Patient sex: M
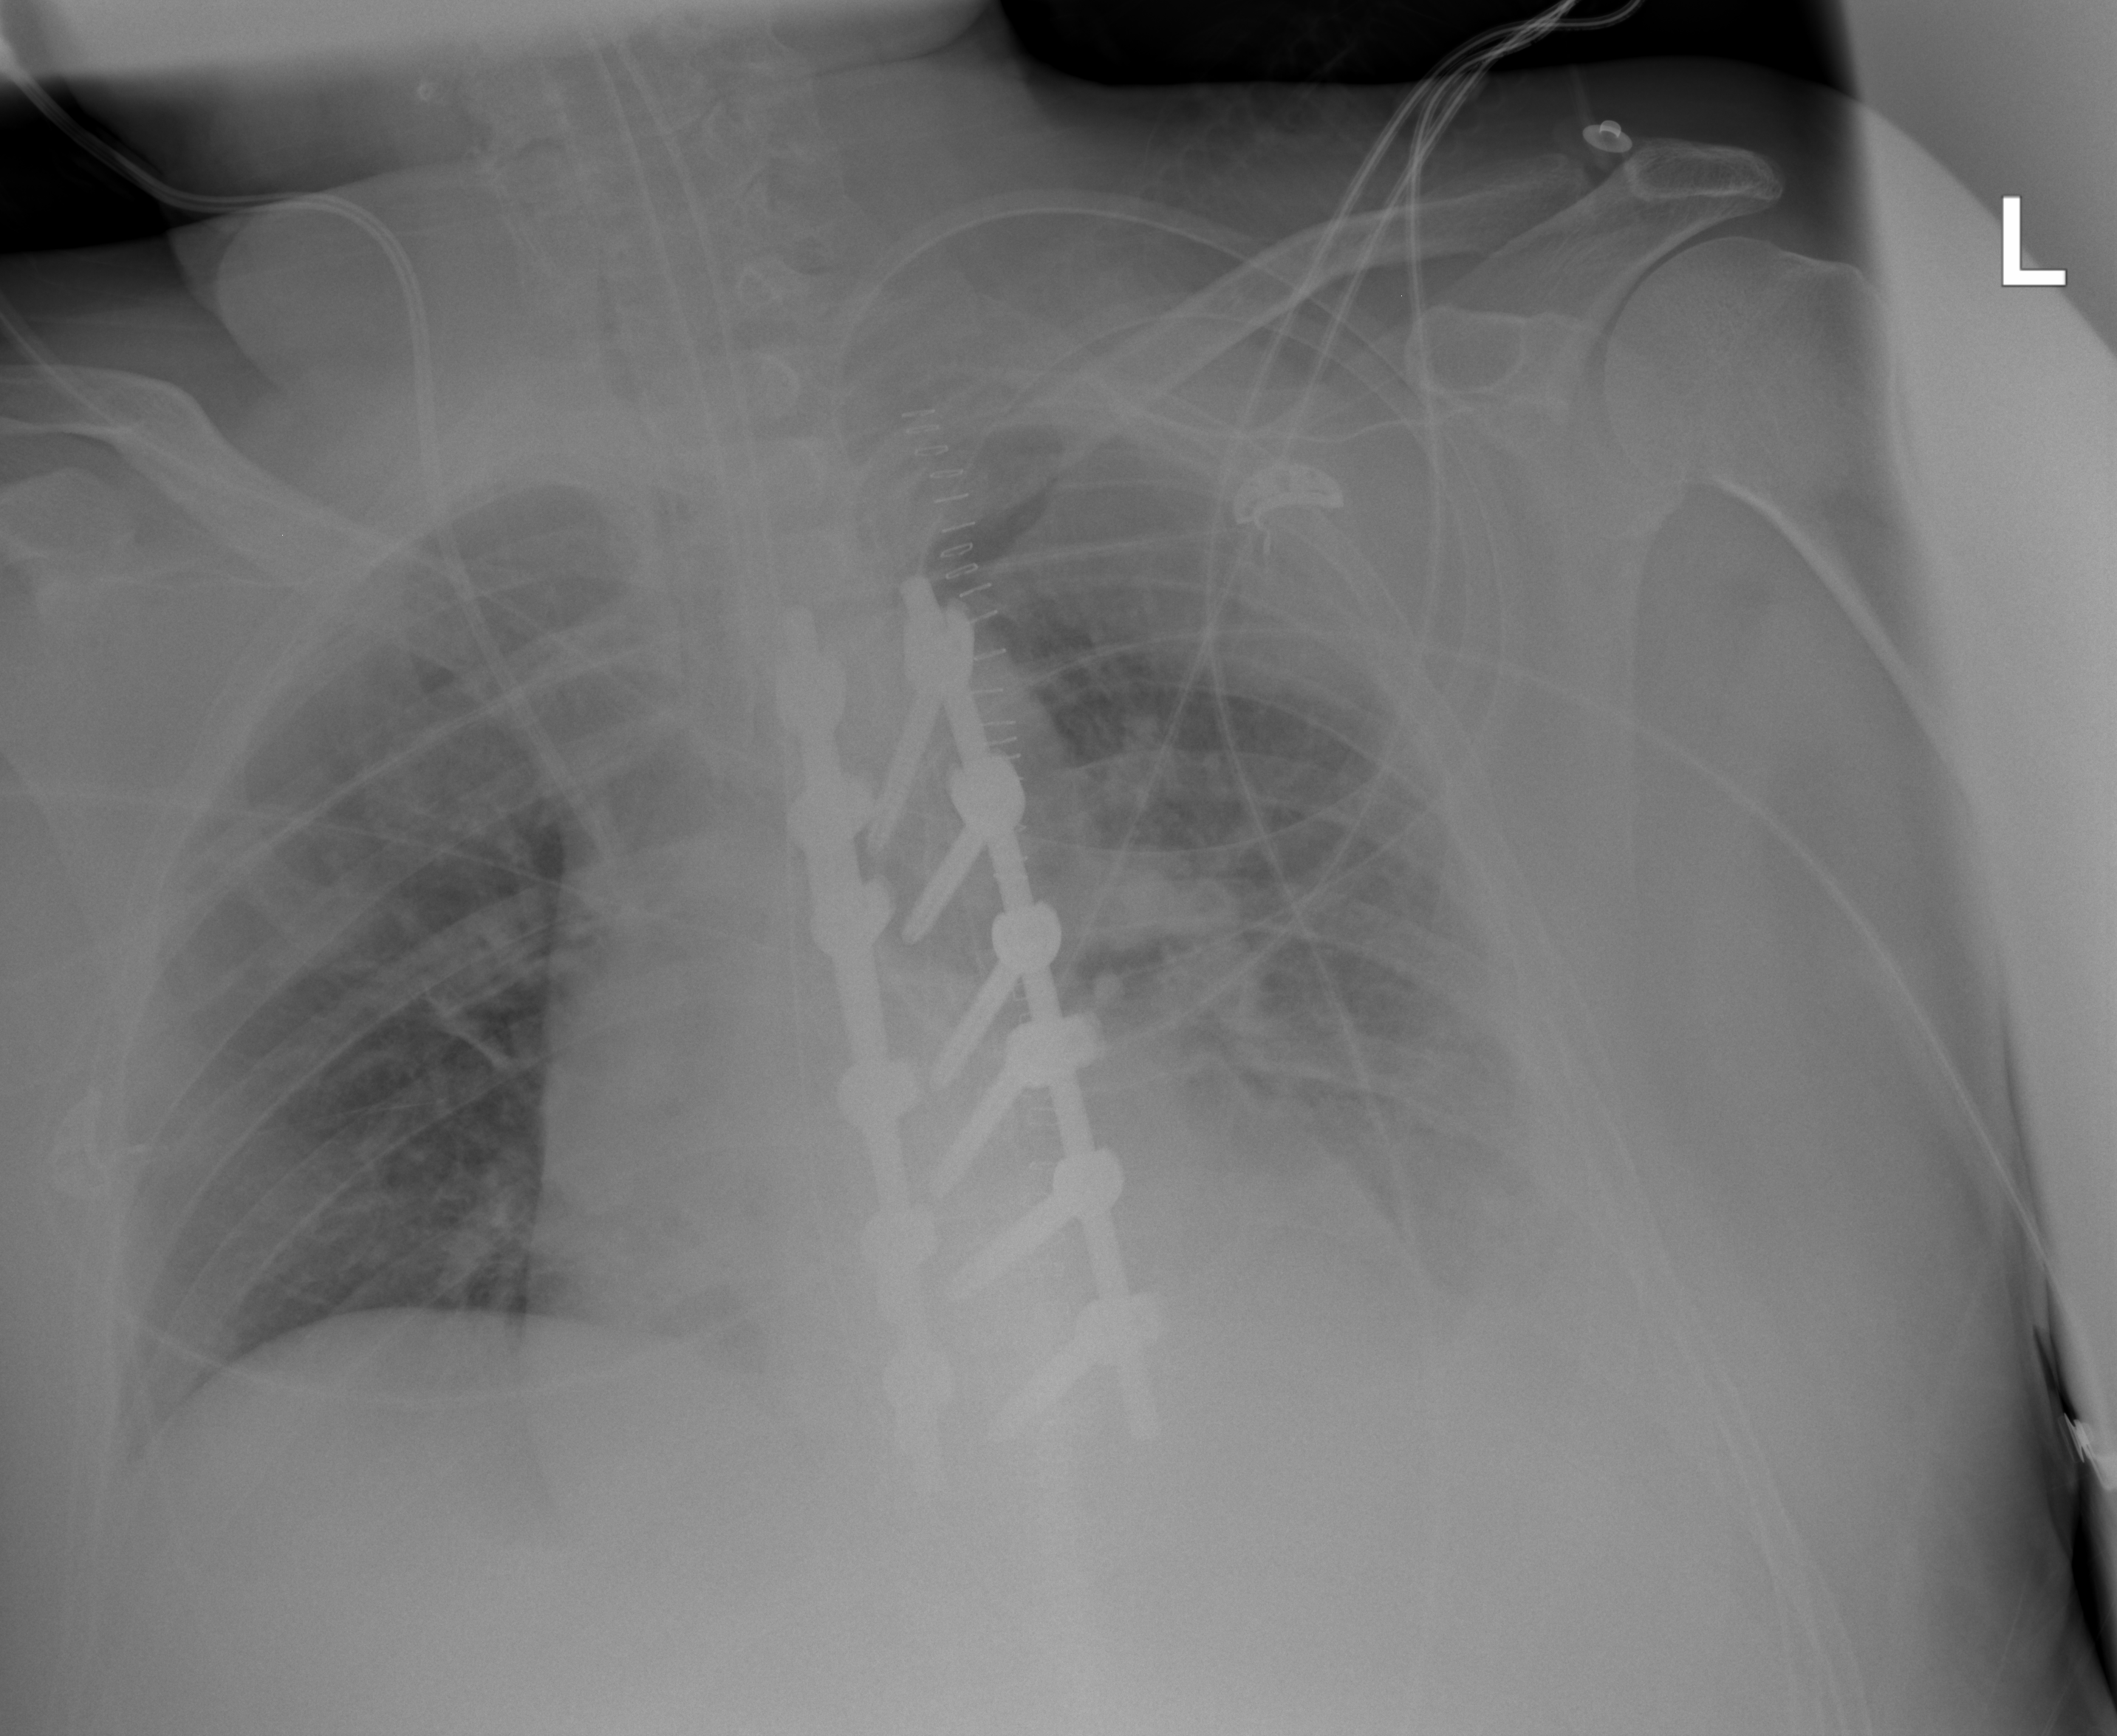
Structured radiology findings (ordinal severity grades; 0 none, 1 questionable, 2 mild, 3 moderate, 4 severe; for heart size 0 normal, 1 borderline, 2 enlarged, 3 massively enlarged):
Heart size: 2
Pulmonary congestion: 2
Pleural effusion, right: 0
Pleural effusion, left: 2
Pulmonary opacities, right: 2
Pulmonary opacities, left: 2
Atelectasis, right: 0
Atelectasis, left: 2